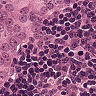
Metastatic tissue present: yes